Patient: sex M, age 48
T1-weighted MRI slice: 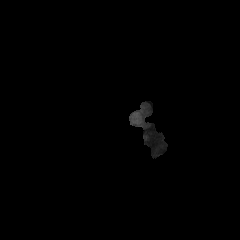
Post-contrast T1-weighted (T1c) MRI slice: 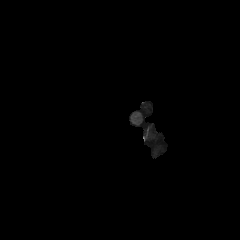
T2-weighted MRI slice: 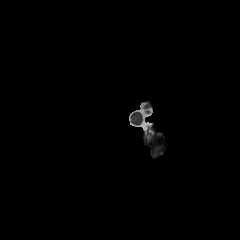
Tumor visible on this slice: no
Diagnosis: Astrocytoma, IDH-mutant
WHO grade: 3